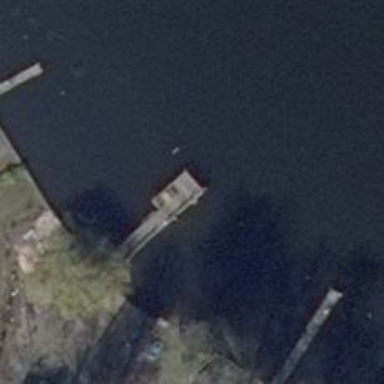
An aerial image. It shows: Man-made pier.